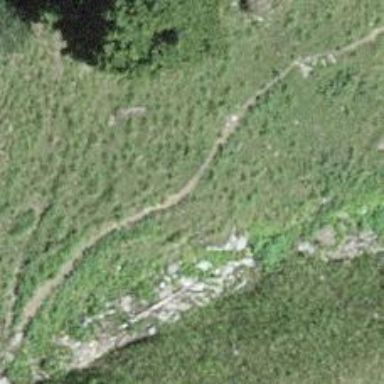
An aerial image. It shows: Path.